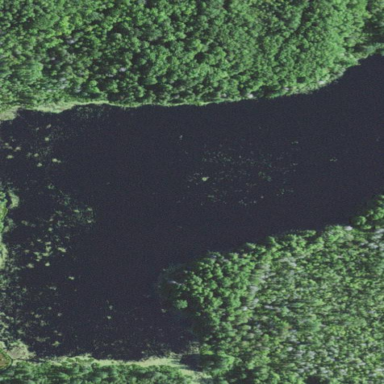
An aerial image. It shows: Serene lake surrounded by nature.